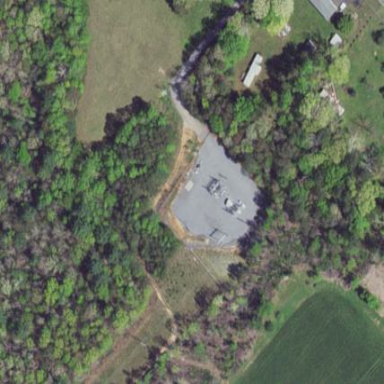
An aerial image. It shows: Distribution power substation secured by fence.